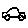
Label: car